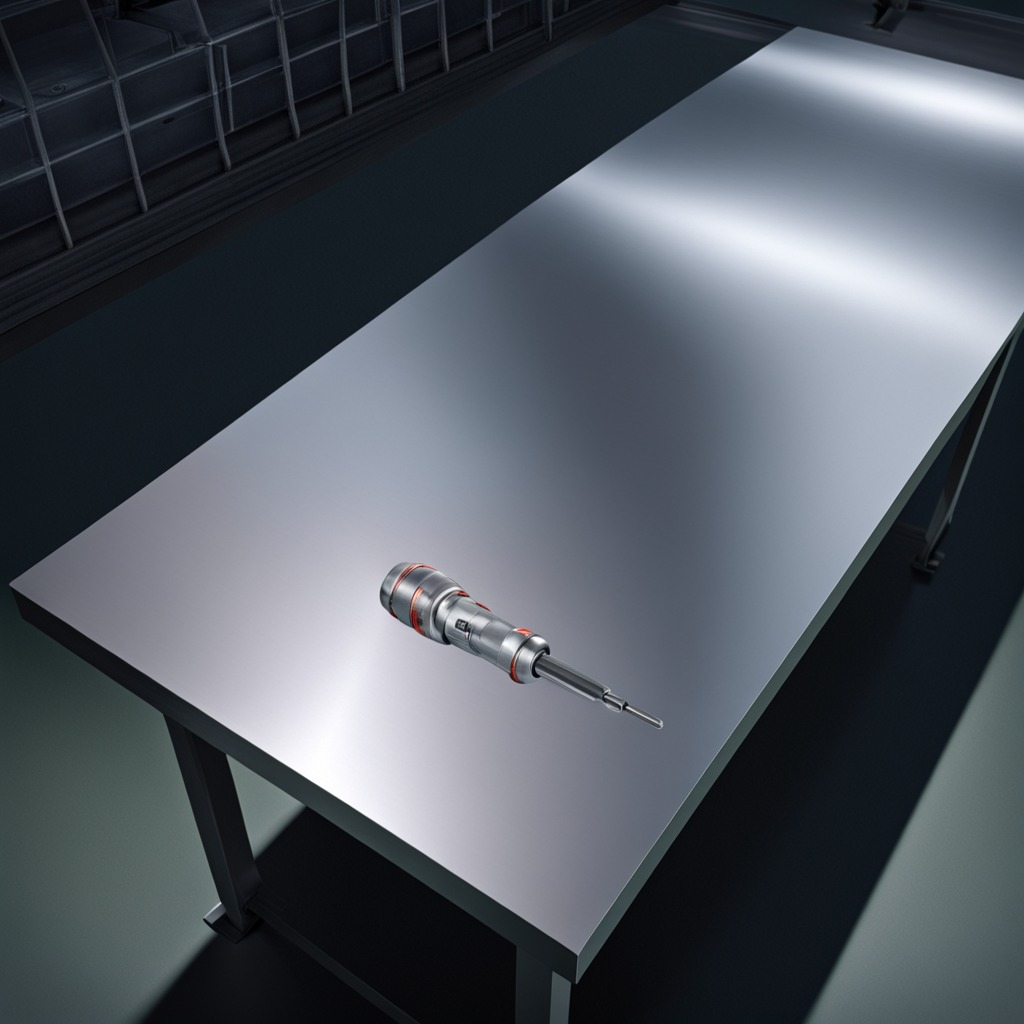
A screwdriver is lying on the tabletop.